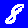
Digit: 8